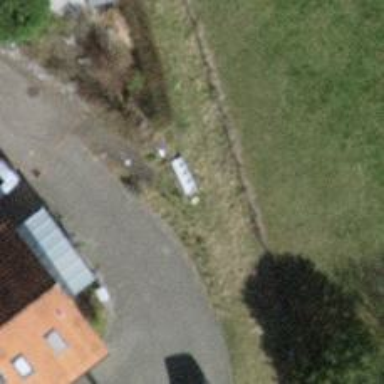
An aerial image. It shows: White bench.